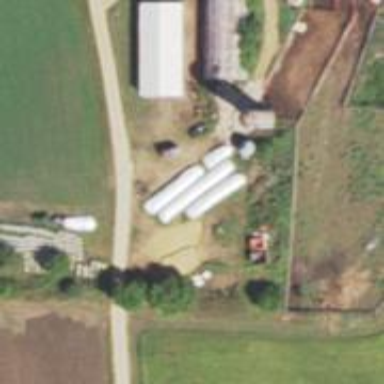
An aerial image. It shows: Silo.